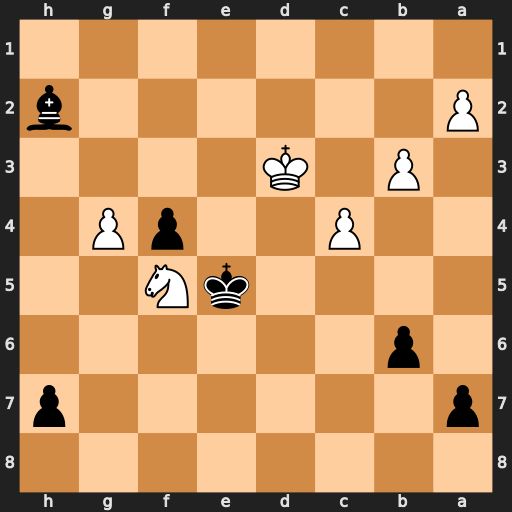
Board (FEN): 8/p6p/1p6/4kN2/2P2pP1/1P1K4/P6b/8
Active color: b
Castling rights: -
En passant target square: -
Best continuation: h5 Nh6 h4 g5 Bg3